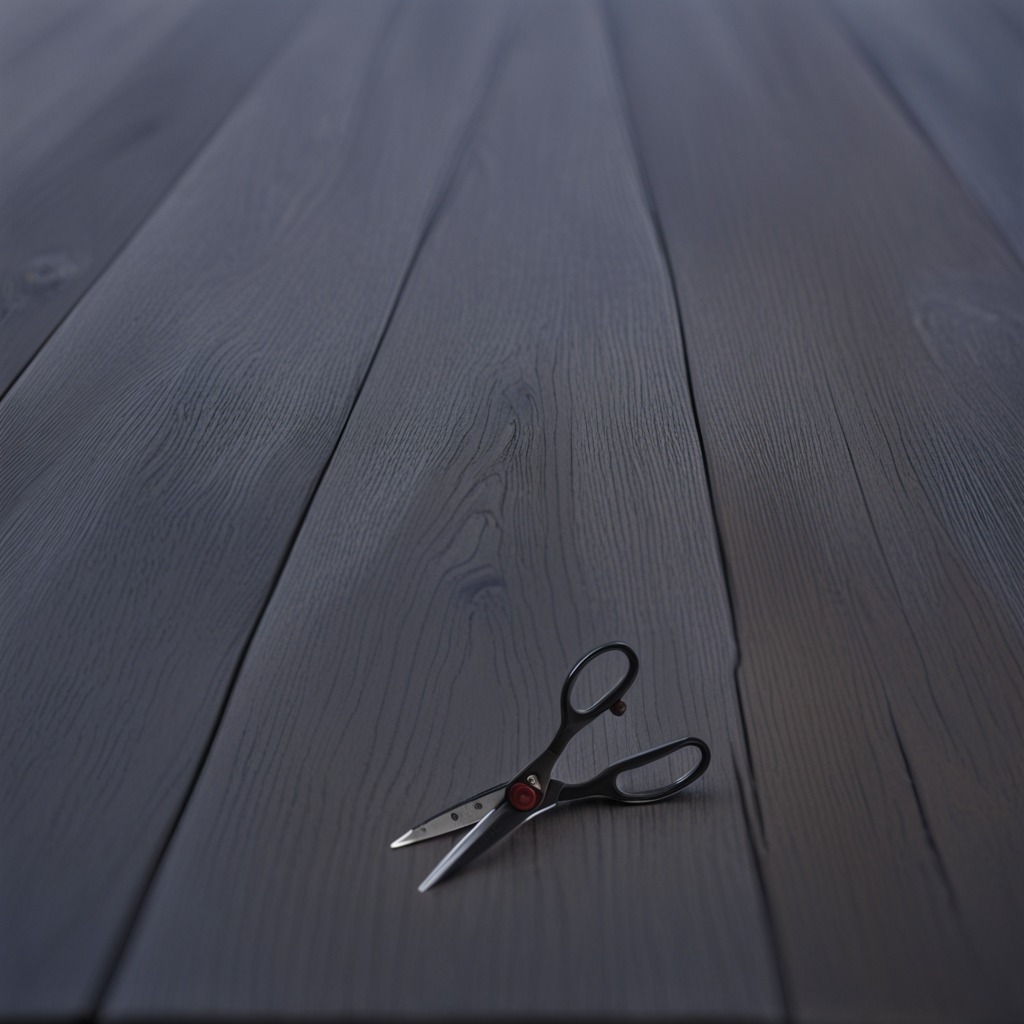
A scissor lies on the old table with faint burn marks in a small garage at twilight.